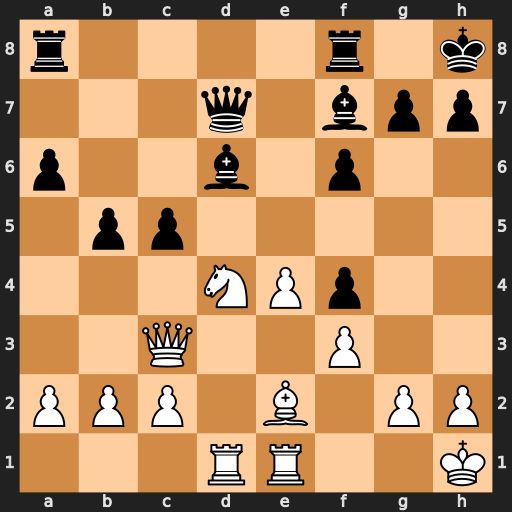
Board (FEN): r4r1k/3q1bpp/p2b1p2/1pp5/3NPp2/2Q2P2/PPP1B1PP/3RR2K
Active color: w
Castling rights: -
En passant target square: -
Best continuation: Nf5 Be5 Rxd7 Bxc3 bxc3